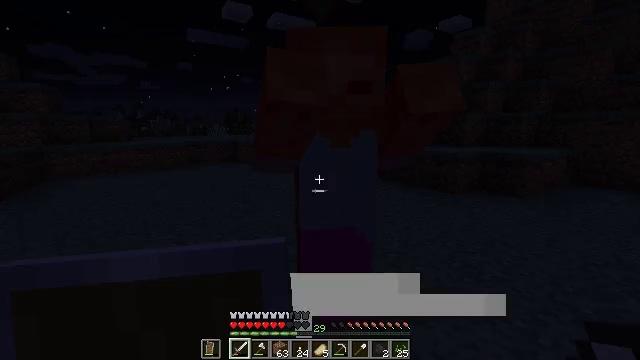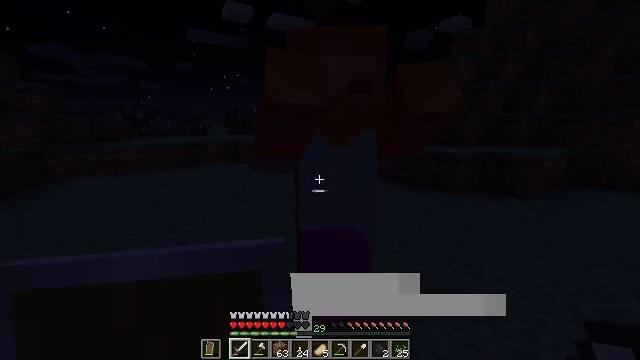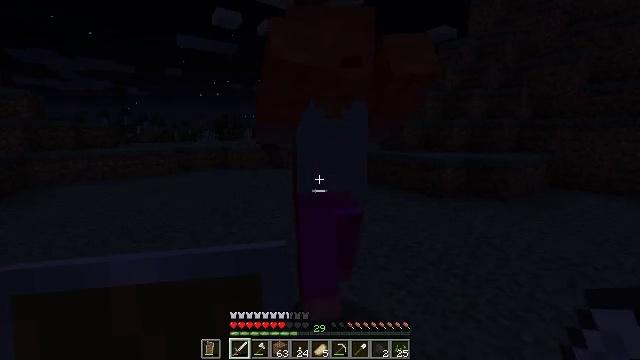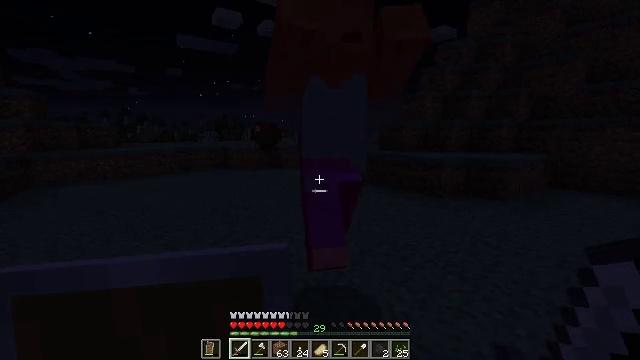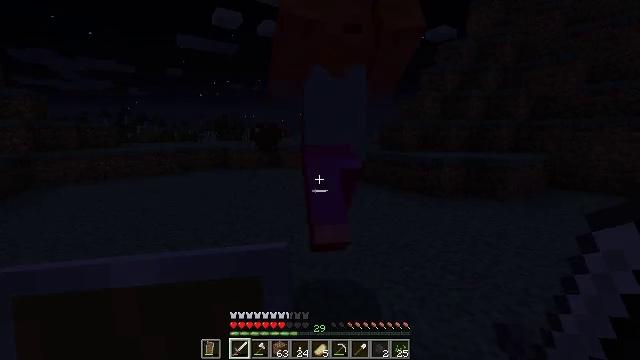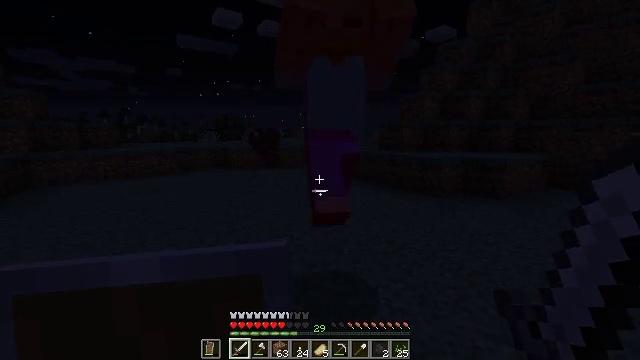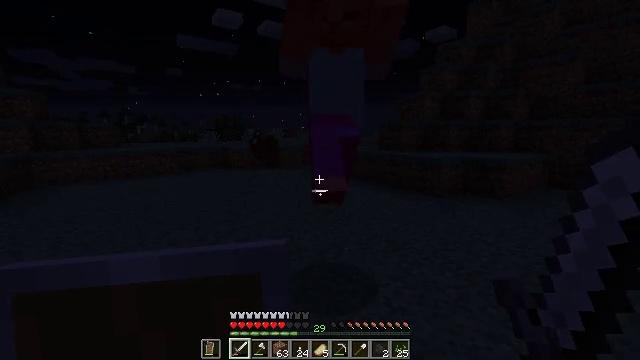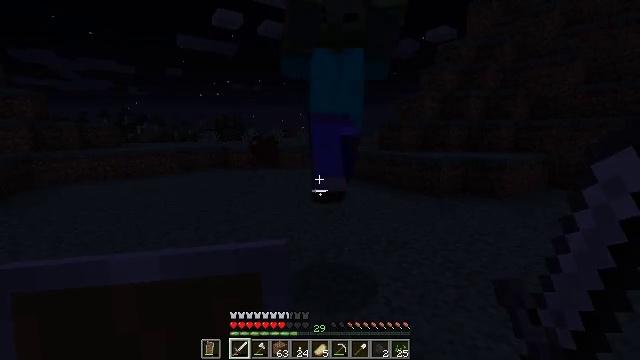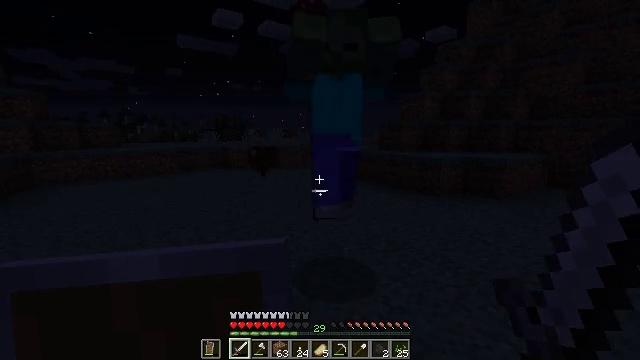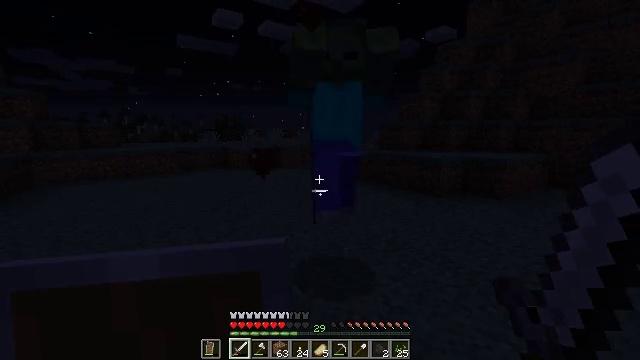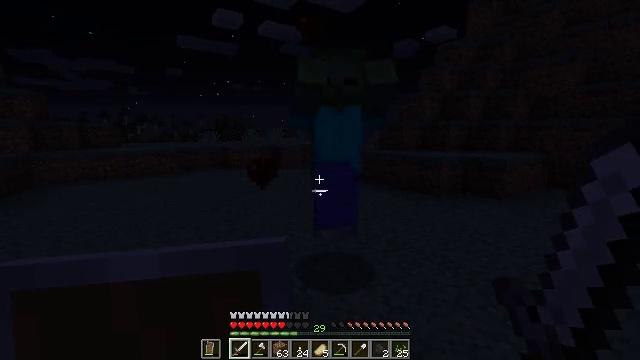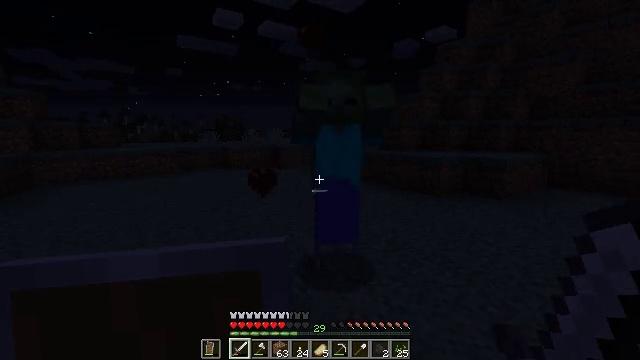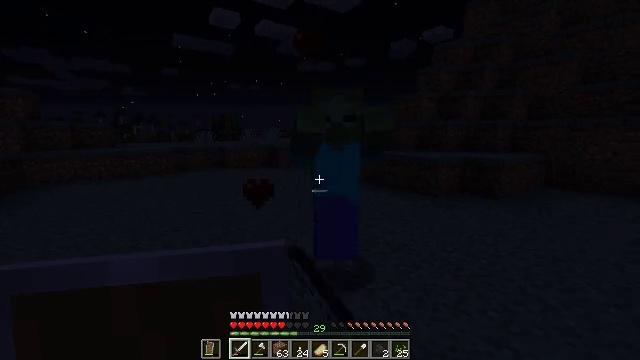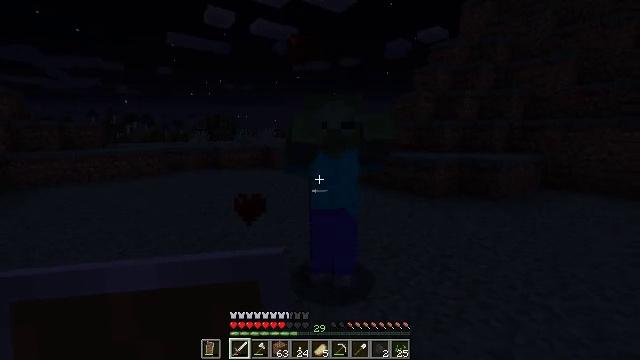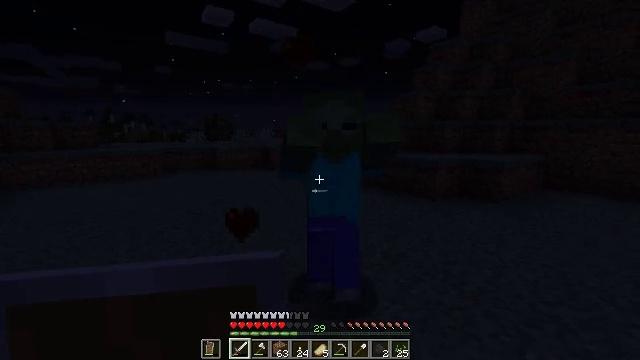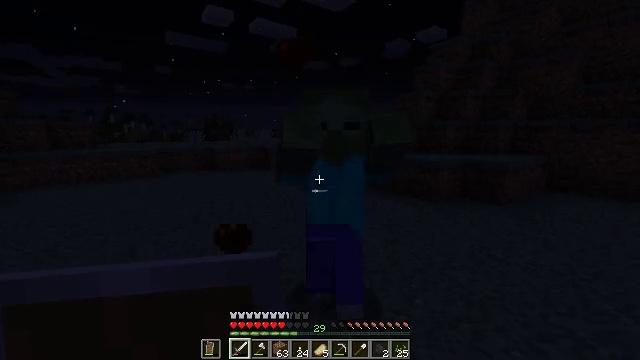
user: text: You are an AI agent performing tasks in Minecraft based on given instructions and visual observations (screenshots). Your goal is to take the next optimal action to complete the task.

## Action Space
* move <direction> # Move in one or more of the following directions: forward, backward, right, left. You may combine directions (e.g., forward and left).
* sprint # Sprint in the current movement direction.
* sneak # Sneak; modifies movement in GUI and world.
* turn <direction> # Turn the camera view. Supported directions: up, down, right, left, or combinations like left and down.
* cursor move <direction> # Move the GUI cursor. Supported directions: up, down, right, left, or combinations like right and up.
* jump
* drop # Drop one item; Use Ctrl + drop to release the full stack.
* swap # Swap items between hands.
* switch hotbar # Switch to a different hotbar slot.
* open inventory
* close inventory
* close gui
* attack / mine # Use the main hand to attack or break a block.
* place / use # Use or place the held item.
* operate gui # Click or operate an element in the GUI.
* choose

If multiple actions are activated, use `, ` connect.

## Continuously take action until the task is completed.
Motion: motion action
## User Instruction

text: Kill a zombie.
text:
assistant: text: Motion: no_op
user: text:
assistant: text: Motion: move back, turn right and up
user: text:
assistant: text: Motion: no_op
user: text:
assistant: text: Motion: no_op
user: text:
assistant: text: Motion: no_op
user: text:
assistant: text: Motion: no_op
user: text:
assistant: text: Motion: no_op
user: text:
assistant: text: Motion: no_op
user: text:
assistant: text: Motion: no_op
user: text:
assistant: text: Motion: no_op
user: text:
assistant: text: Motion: attack / mine
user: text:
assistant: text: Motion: move forward, attack / mine
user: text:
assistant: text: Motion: move forward, attack / mine
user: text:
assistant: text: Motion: move forward
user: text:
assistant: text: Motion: move forward
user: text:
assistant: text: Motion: no_op